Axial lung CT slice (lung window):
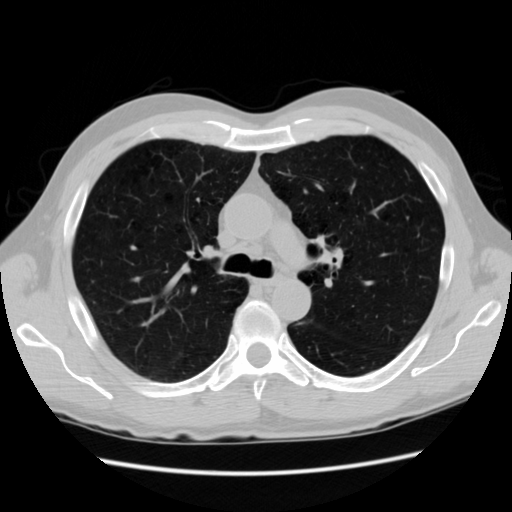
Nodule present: no